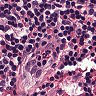
Metastatic tissue present: no